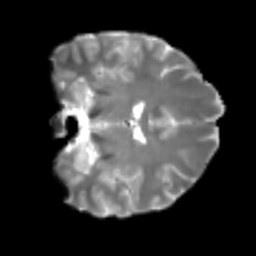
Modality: T2w
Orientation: coronal
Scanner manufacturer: siemens
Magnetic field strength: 3 T
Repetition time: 4 s
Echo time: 0.0594 s